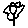
Label: flower